Field crop: maize
Growth stage: 1
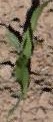
Species: maize